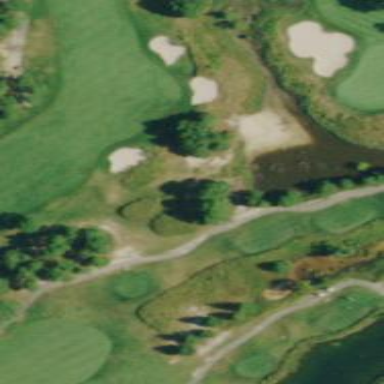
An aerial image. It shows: Golf bunker filled with natural sand.